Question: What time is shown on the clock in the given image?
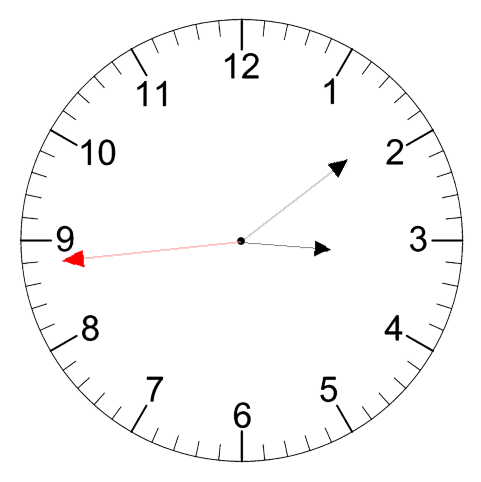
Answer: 03:08:44